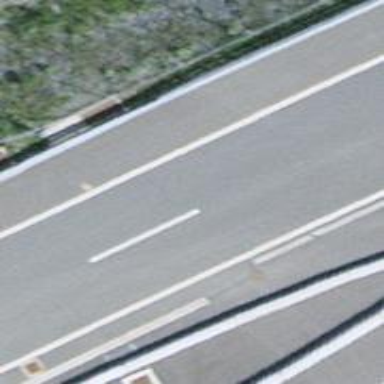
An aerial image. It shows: Asphalt motorway.